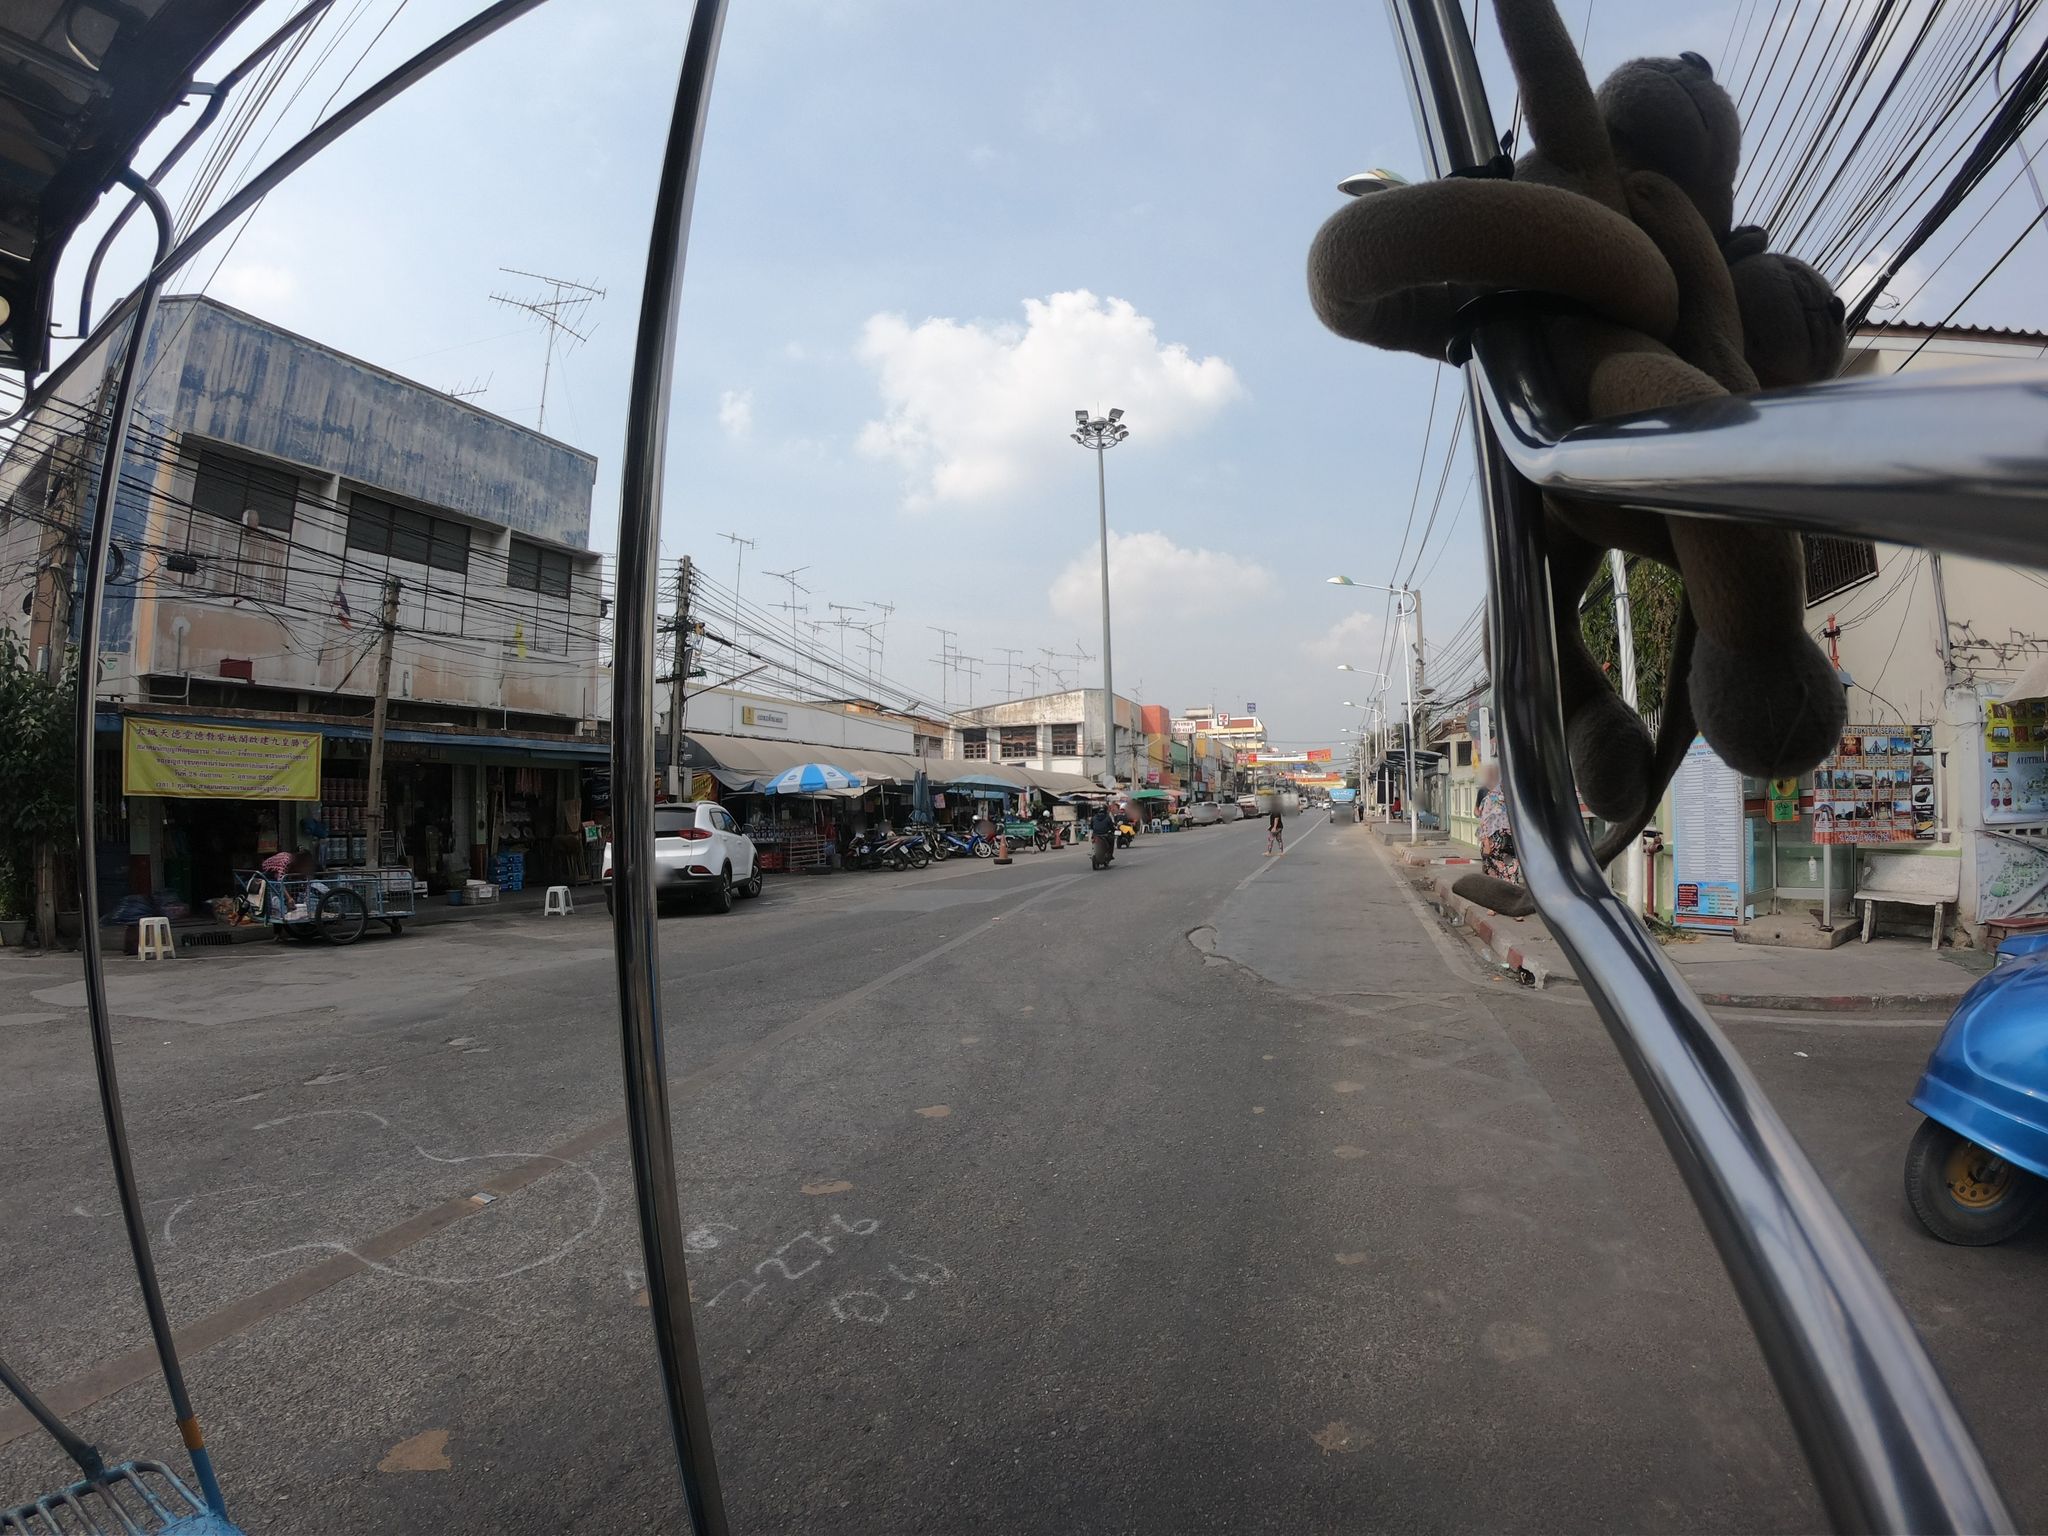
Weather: clear
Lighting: day
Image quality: good
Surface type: walking surface
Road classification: steps, path, residential
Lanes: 1
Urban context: semi-dense urban cluster
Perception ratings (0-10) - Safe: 2.71, Lively: 6.65, Beautiful: 1.88, Boring: 5.82, Depressing: 5.83, Wealthy: 3.27